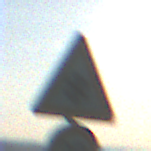
Verkehrszeichen: SchneeOderEisglaette
Zusatzzeichen unten: Geschwindigkeit30
Umgebung: Outdoor, Nature
Tageszeit: MorningAfternoon
Wetter: PartlyCloudy
Licht: Natural
Jahreszeit: NotSpecified
Kontrast: HighContrast